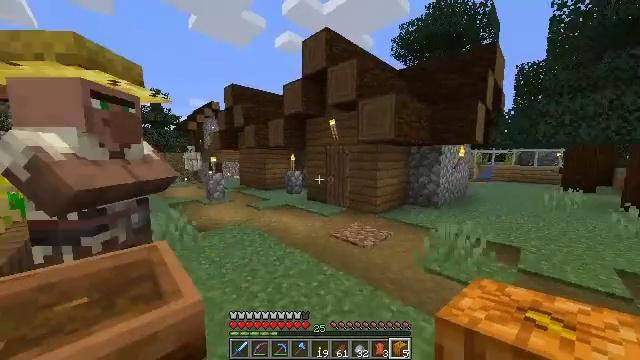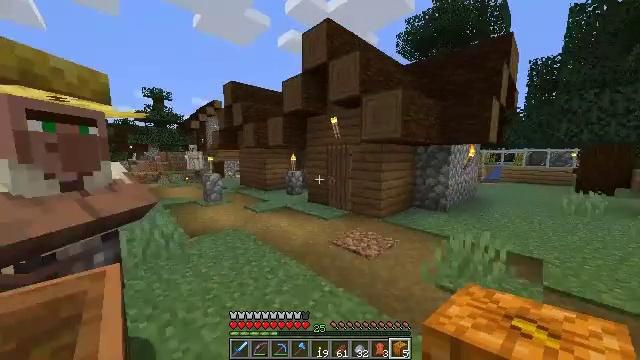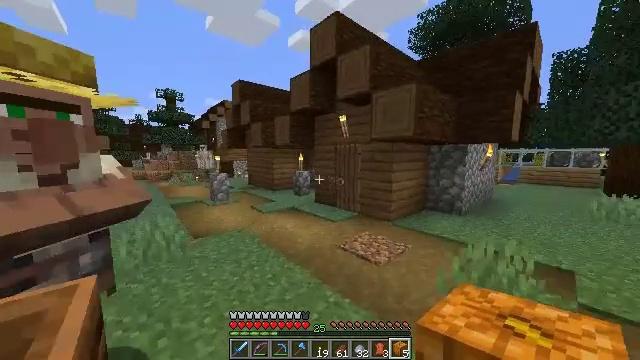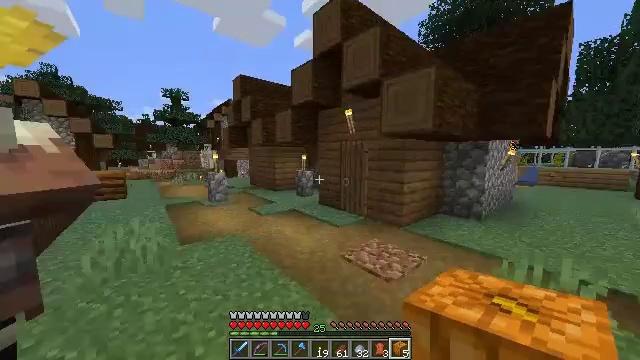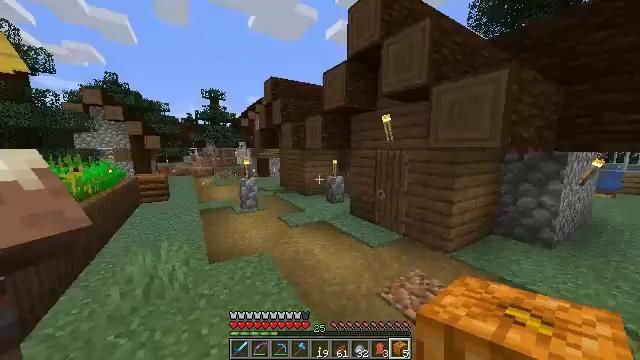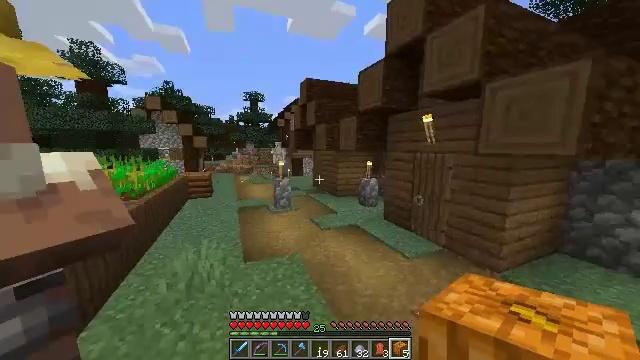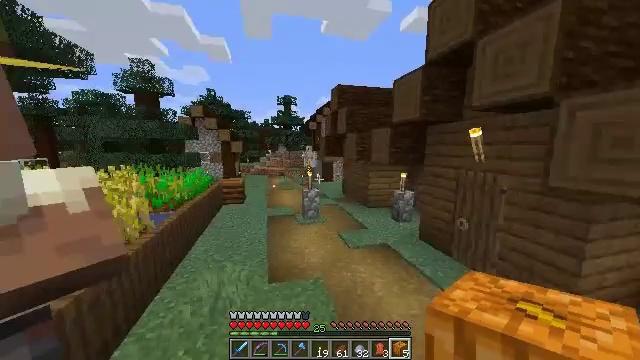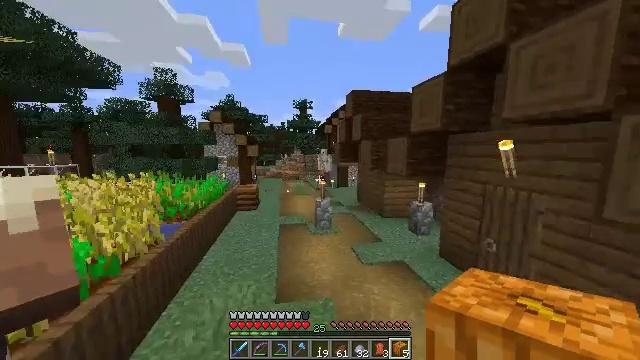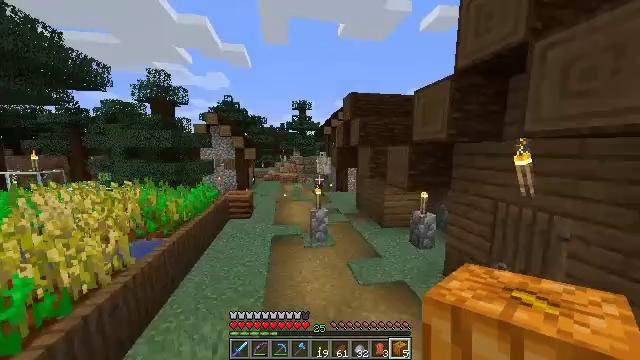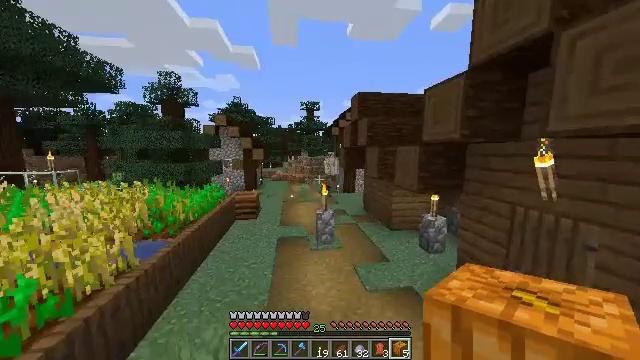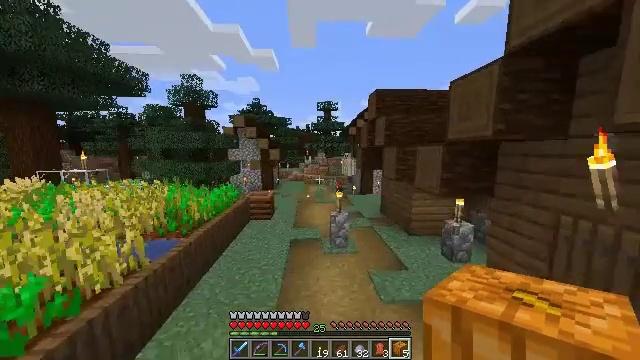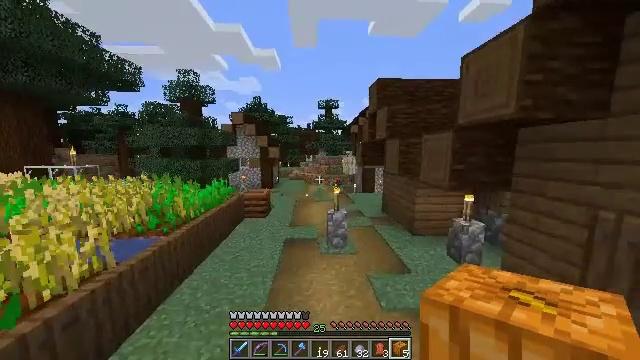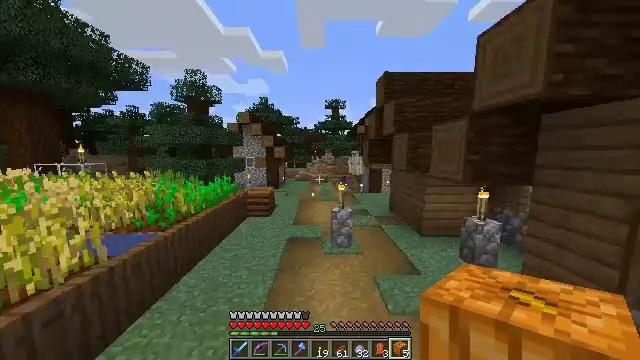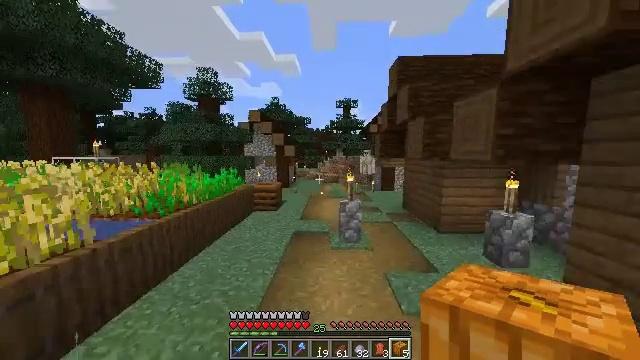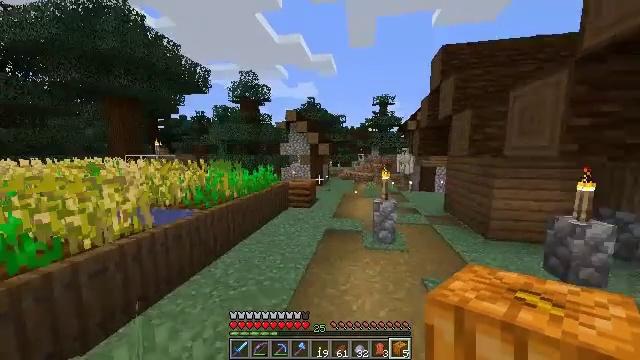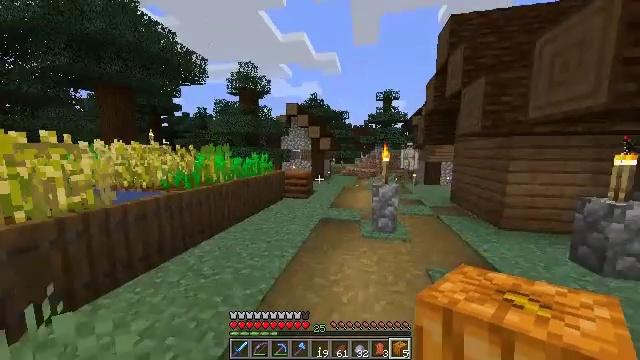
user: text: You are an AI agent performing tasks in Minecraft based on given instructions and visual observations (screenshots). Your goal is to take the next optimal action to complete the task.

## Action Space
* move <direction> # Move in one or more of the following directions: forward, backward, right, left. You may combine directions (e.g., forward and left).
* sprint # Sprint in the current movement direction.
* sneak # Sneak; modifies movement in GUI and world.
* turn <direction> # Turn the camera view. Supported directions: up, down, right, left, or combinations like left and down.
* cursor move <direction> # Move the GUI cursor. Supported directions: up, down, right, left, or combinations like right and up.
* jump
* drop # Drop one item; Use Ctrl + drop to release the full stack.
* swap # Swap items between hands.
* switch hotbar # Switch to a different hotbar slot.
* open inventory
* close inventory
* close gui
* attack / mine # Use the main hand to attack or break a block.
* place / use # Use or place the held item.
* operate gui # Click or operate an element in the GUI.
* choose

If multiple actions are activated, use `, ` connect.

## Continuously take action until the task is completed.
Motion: motion action
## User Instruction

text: Dig up potatoes from the soil.
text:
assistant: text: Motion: move forward, sprint
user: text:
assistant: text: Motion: move forward, turn left
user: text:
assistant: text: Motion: move forward, turn left
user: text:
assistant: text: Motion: move forward, turn left and down, jump
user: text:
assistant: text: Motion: move forward, turn left, jump
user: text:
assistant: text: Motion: move forward, turn left
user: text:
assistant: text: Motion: move forward, turn left
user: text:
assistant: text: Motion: move forward
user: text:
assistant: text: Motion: move forward, turn left
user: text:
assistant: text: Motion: move forward, sprint, turn left
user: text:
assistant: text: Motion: move forward, sprint
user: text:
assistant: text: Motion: move forward, sprint, turn left
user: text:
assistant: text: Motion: move forward, turn left
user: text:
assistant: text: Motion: move forward, turn left
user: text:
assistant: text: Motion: move forward, turn left
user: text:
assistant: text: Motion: move forward, sprint
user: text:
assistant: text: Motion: move forward, sprint
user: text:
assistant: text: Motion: move forward
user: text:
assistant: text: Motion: move forward
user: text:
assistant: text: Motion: move forward, turn left
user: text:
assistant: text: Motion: move forward, turn left
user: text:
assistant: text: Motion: move forward
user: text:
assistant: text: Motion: move forward
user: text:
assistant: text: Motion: move forward
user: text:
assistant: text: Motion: move forward, sprint, turn right
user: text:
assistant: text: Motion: move forward, sprint, turn right
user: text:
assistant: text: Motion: move forward
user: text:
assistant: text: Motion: move forward
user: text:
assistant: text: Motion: move forward
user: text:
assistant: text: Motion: move forward